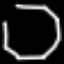
Label: octagon